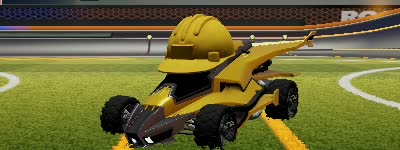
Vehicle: aftershock